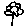
Label: flower